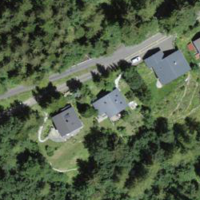
EUNIS habitat code: 41
Species observed at this site:
Larix decidua
Podarcis muralis
Sorbus aucuparia
Fagus sylvatica
Acer pseudoplatanus
Cephalanthera damasonium
Tussilago farfara